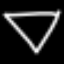
Label: diamond